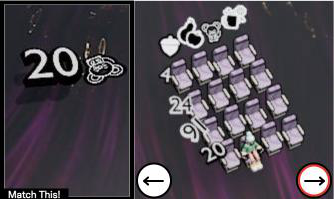
Task: seats
Answer: no